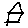
Label: house